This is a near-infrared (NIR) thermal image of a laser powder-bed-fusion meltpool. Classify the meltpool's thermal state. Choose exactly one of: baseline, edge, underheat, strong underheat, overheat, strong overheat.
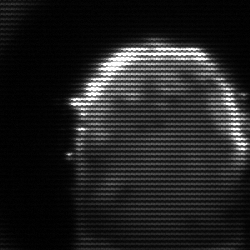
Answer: baseline